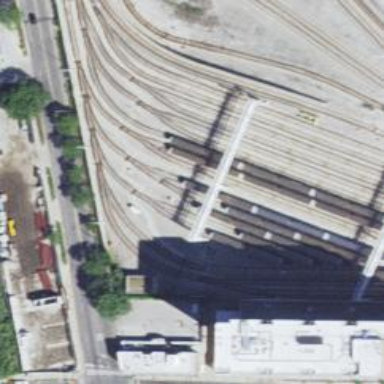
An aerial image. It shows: Electrified rail passing through service yard.